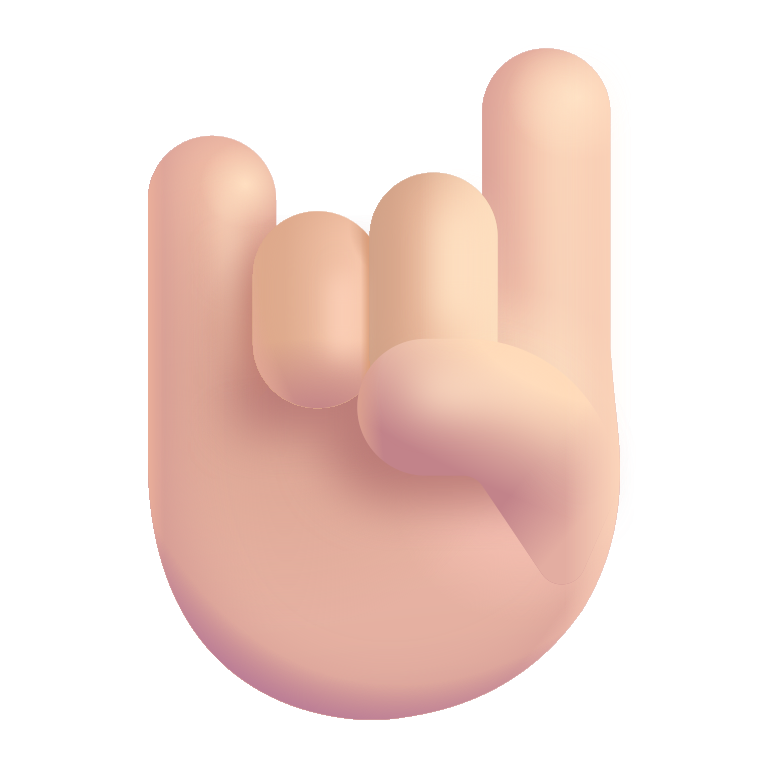
sign of the horns color light